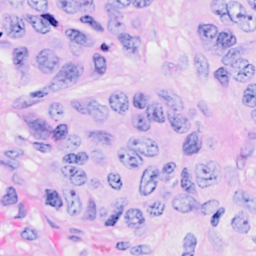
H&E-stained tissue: Breast